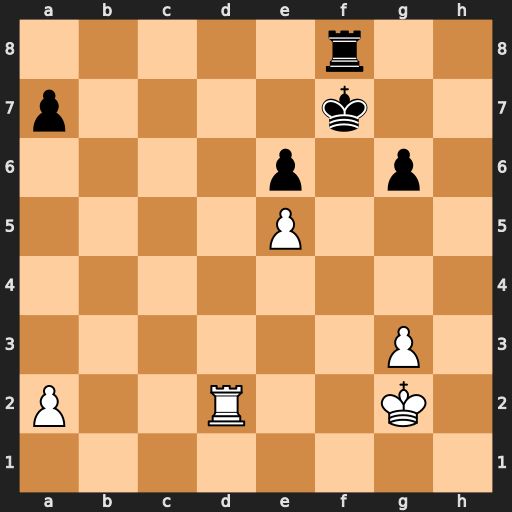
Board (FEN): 5r2/p4k2/4p1p1/4P3/8/6P1/P2R2K1/8
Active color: w
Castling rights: -
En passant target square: -
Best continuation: Rf2+ Ke7 Rxf8 Kxf8 Kf3